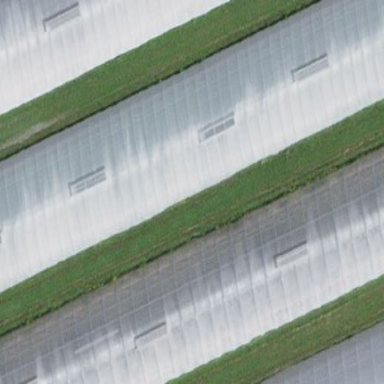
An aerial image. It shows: Greenhouse.